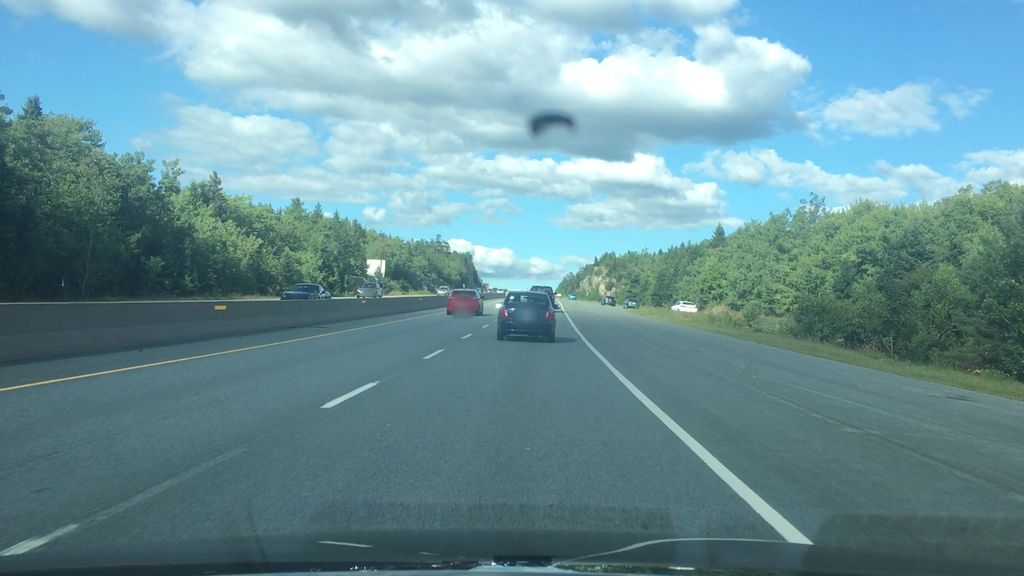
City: halifax